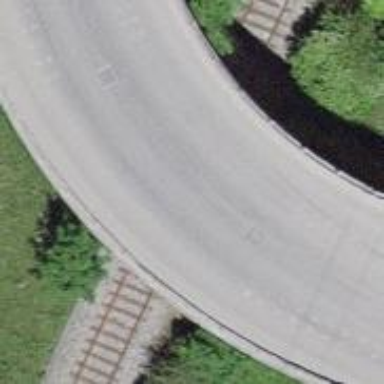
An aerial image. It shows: Secondary road with shared cycleway crossing bridge.